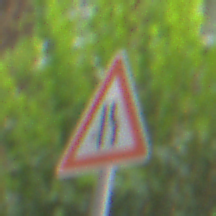
Verkehrszeichen: EinseitigVerengteFahrbahnRechts
Umgebung: Outdoor, Urban
Tageszeit: MorningAfternoon
Wetter: Overcast
Licht: Natural
Jahreszeit: NotSpecified
Kontrast: LowContrast